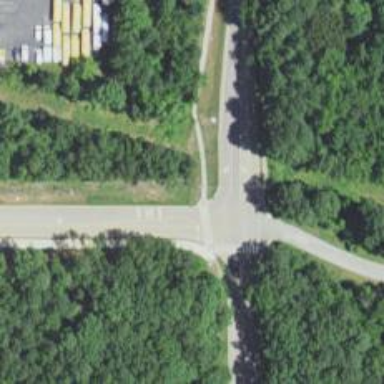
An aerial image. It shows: Marked crossing on footway.